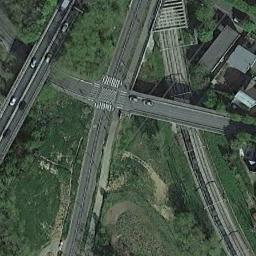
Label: overpass